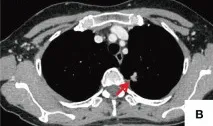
Chest CT images. (C-F) Multiple nodules of varying sizes are present in the upper and lower lobes of both lungs (indicated by red arrows), with the larger ones measuring approximately 1.0 cm in diameter, showing mild enhancement. The mediastinal lymph nodes were normal.
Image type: radiology (ct)